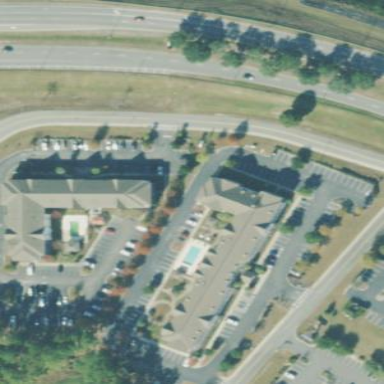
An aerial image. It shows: Hotel building.